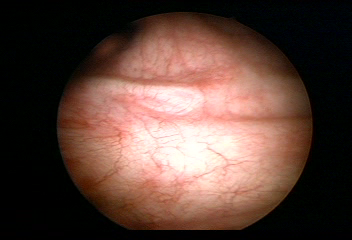
Modality: WLC
Class: Normal mucosa
Bladder cancer association: No